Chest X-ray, PA view. Patient: 43 years old, sex F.
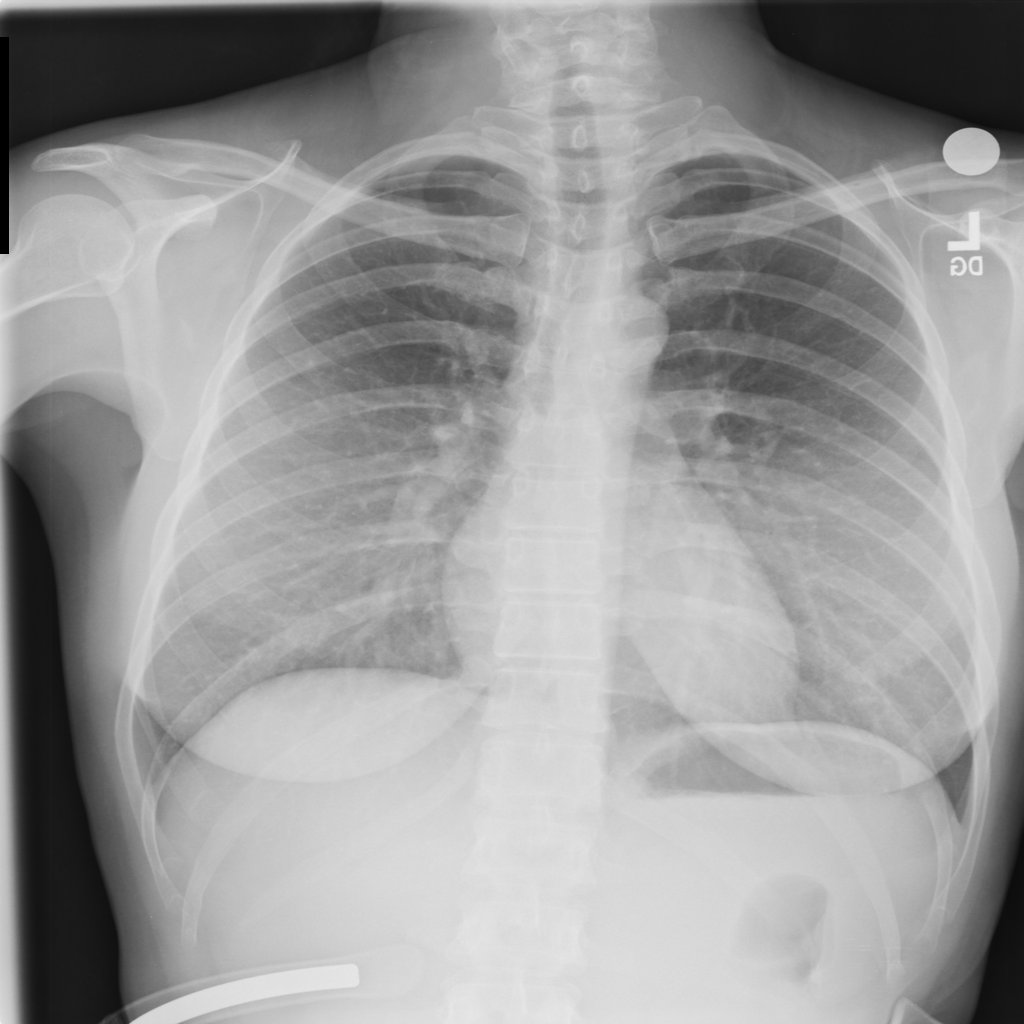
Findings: No Finding